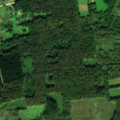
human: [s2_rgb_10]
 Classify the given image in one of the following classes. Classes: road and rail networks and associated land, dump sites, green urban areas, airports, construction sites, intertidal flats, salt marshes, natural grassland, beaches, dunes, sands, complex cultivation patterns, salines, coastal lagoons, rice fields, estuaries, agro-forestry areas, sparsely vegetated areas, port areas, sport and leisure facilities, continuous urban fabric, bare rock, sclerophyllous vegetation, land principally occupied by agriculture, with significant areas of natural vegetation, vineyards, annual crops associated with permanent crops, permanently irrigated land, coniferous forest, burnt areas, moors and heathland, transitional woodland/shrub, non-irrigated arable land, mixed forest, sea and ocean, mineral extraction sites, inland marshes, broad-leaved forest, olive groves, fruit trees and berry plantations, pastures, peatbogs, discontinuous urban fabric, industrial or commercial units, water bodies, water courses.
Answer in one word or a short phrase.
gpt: pastures, complex cultivation patterns, land principally occupied by agriculture, with significant areas of natural vegetation, broad-leaved forest, mixed forest, transitional woodland/shrub